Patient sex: F
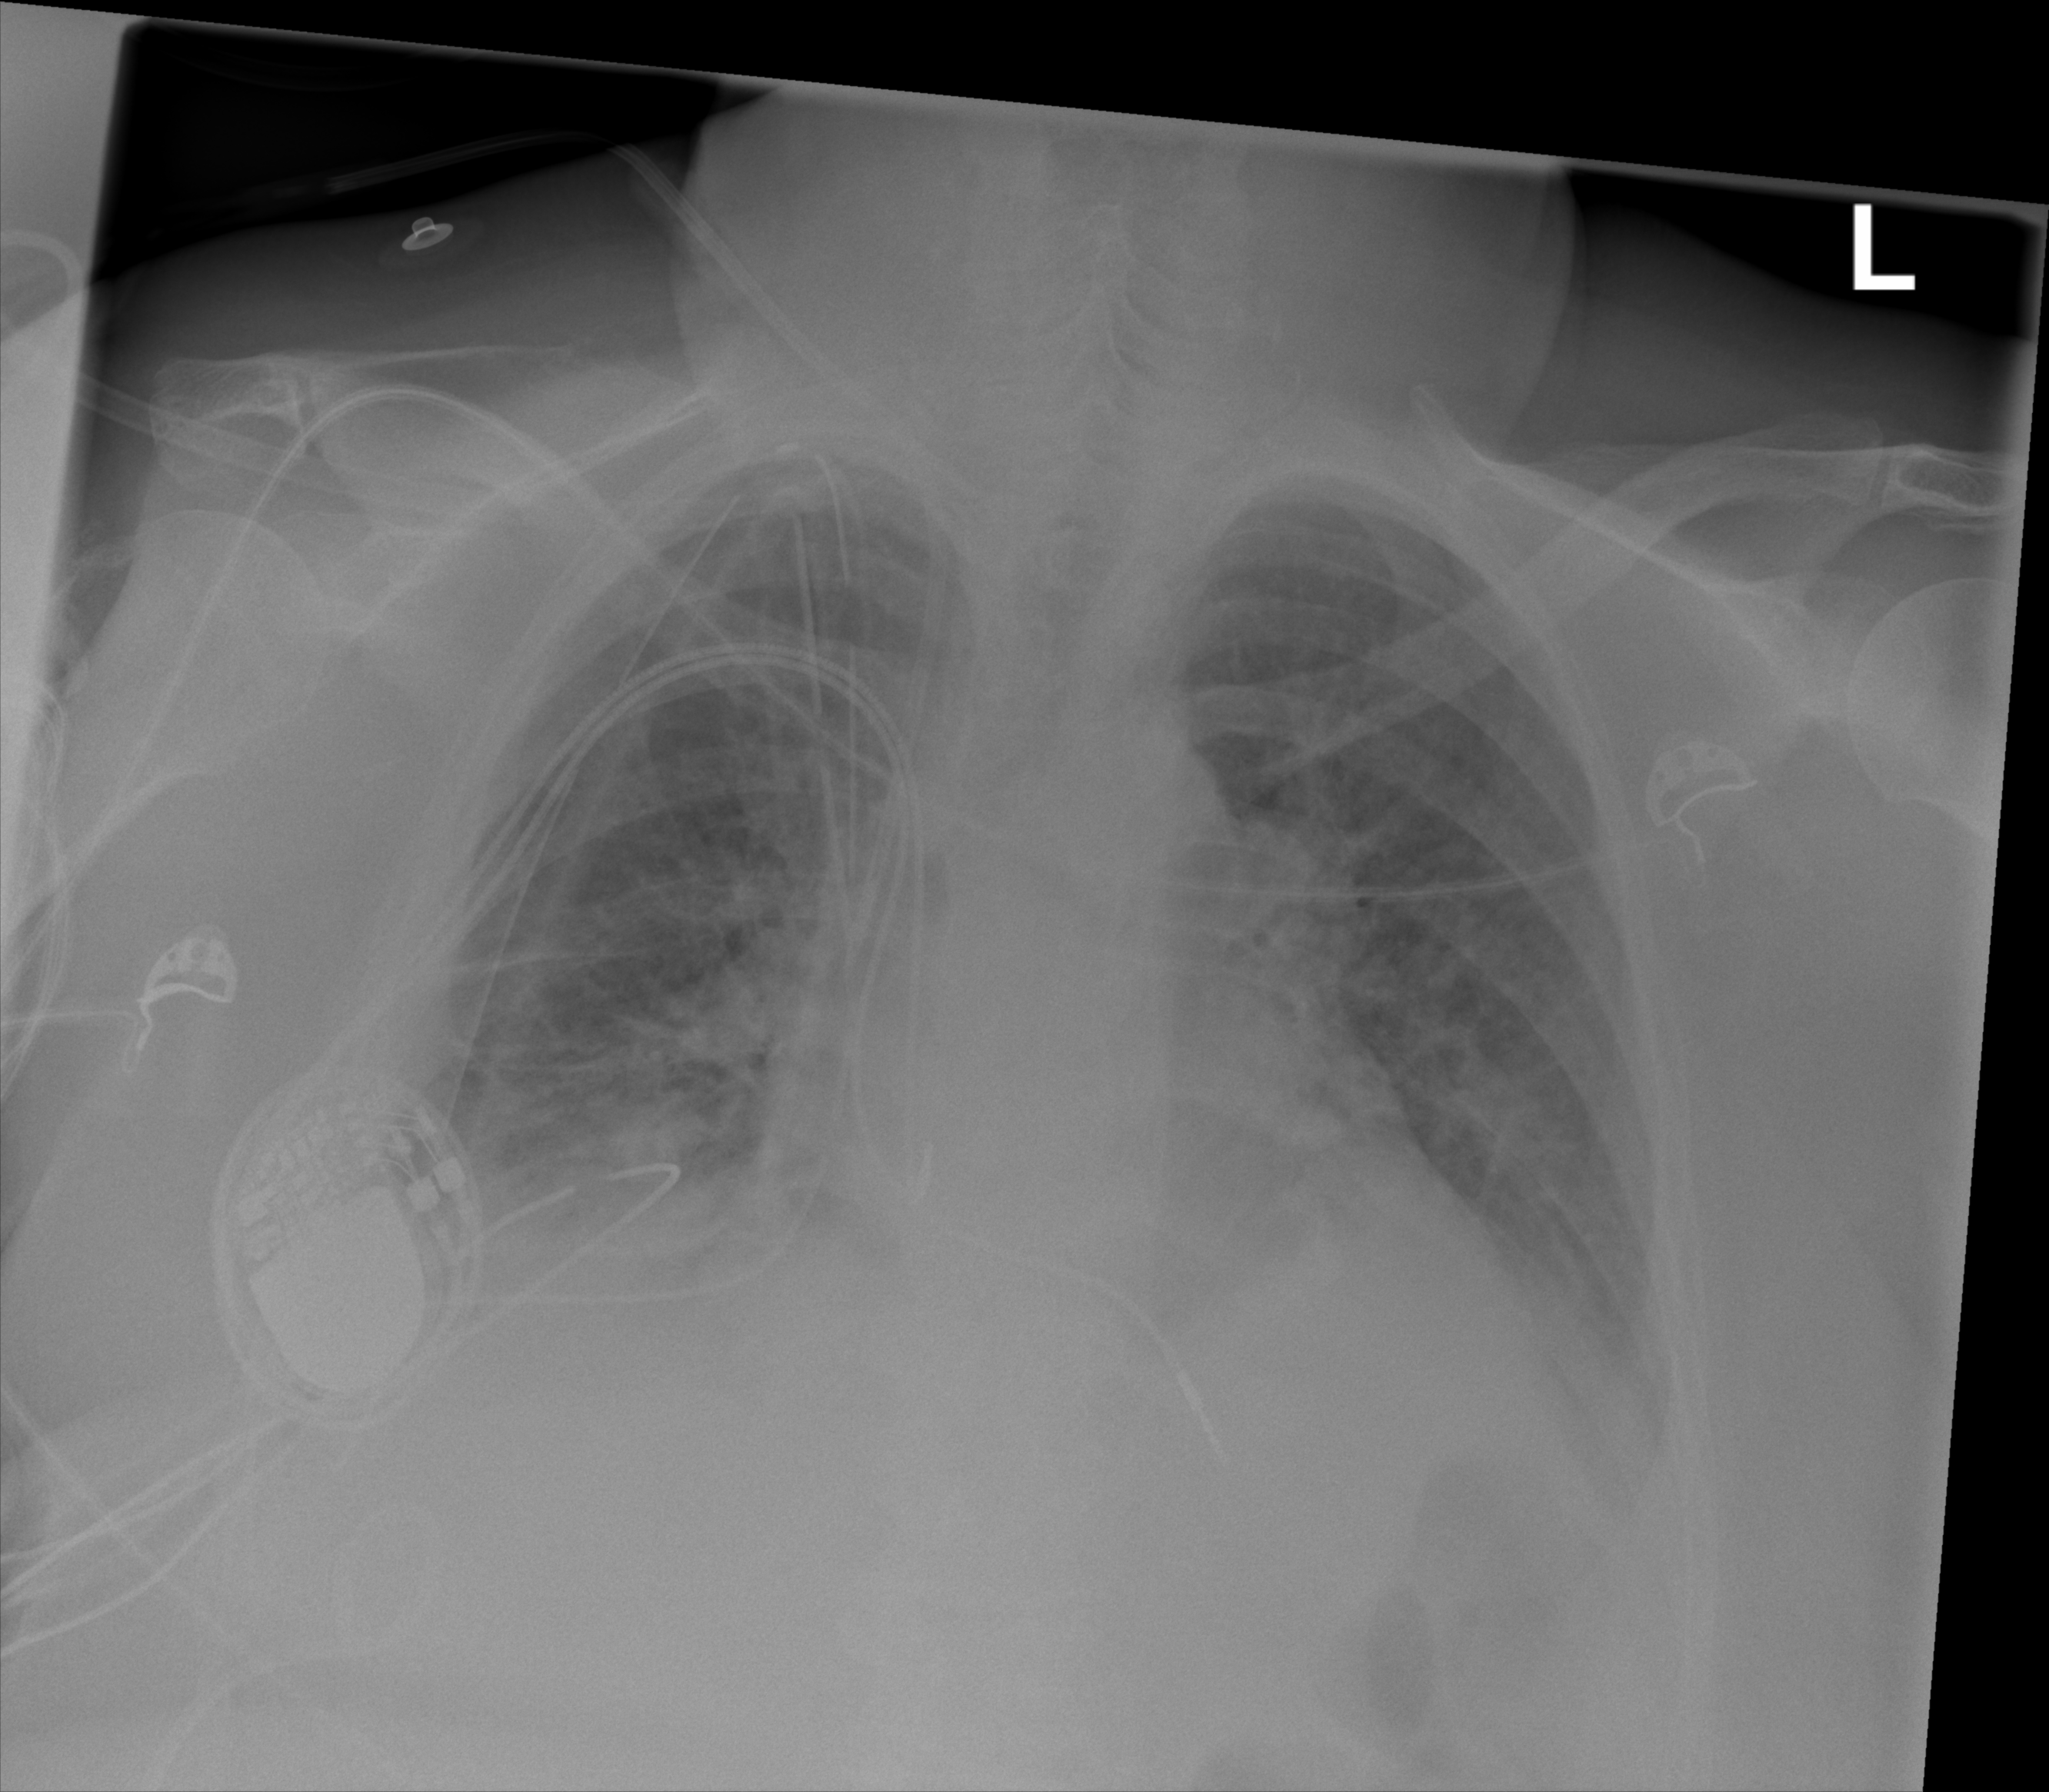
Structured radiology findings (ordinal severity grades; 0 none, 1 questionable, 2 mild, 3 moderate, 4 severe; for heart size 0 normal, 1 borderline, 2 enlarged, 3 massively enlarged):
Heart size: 2
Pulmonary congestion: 2
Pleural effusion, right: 2
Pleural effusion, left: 2
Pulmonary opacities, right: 2
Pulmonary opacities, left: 2
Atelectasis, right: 2
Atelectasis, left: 2